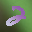
Label: 2